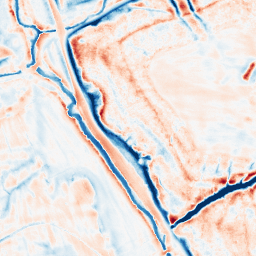
Category: edge_preserving
Decomposition family: bilateral
Decomposition parameters: d: 21
sigma_color: 150
sigma_space: 75
Upsampling method: bspline
Upsampling parameters: scale: 4
Upsampling scale: 4